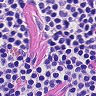
Metastatic tissue present: no